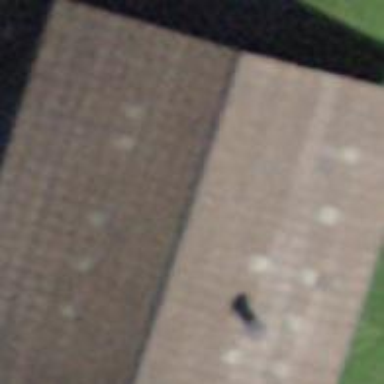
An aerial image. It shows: Barn.